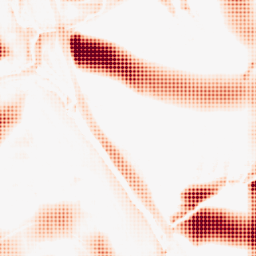
Category: morphological
Decomposition family: morphological_square
Decomposition parameters: operation: opening
size: 50
Upsampling method: sinc_blackman
Upsampling parameters: scale: 4
kernel_size: 4
Upsampling scale: 4